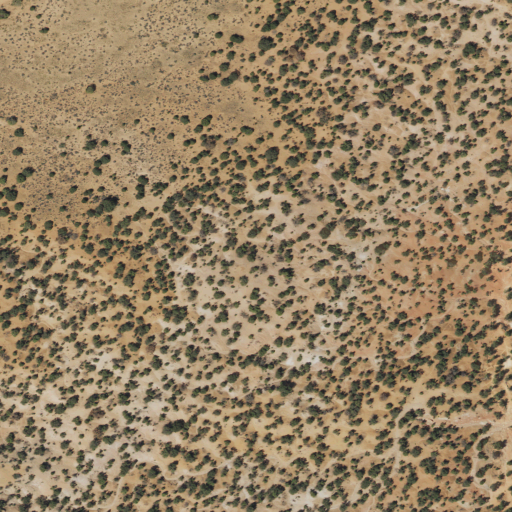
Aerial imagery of plain(s) in Utah named Gordon Flats containing shrub and evergreen forest